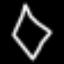
Label: diamond